Field crop: maize
Growth stage: 2
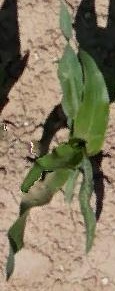
Species: maize